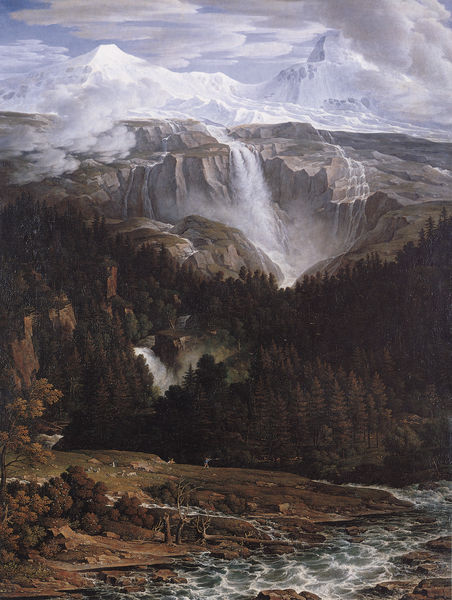
Titel: Schmadribachfall im Lauterbrunner Tal
Künstler: Joseph Anton Koch
Standort: Leipzig
Institution: Museum der Bildenden Künste
Schlagwörter: baum, berg, blau, felsen, gemälde, himmel, mann, wasser, weiß, wolken, bäume, fluss, landschaft, see, ufer, braun, grau, schwarz, eis, schnee, tier, wiese, wolke, hochformat, malerei, mensch, stein, öl, bach, baumstamm, ebene, erde, horizont, hügel, natur, strauch, weite, rauch, sonne, figur, realismus, klassizismus, pflanzen, tal, wald, wasserfall, helldunkel, gischt, wellen, berge, fels, gebirge, gipfel, gletscher, dunst, nebel, herde, vegetation, schlucht, steil, romantik, schaum, strom, tannen, constable, dampf, naturgewalt, hoch, bob ross, frühling, außen, fuss, höhe, alpen, wälder, schweiz, kuppe, sprühen, bedrohung, hirsch, strudel, romantisch, fall, präraffaeliten, kluft, schneebedeckt, heroische landschaft, kitsch, kitschig, koch, joseph anton koch, klamm, ziegen, schneeberge, wildwasser, gewaltig, casper david friedrich, alte pinakothek, staffagefigur, bllau, heroik, schmadribachfall, sprühregen, tieg, naturallismus